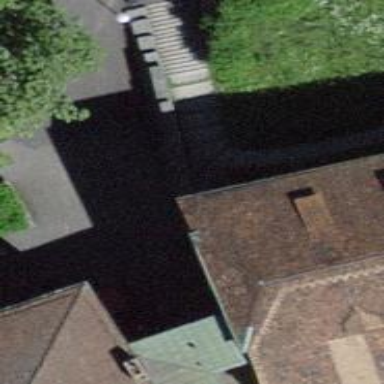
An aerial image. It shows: Steps made of paving stones.